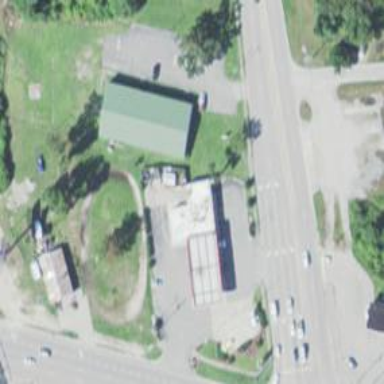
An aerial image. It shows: Convenience shop.